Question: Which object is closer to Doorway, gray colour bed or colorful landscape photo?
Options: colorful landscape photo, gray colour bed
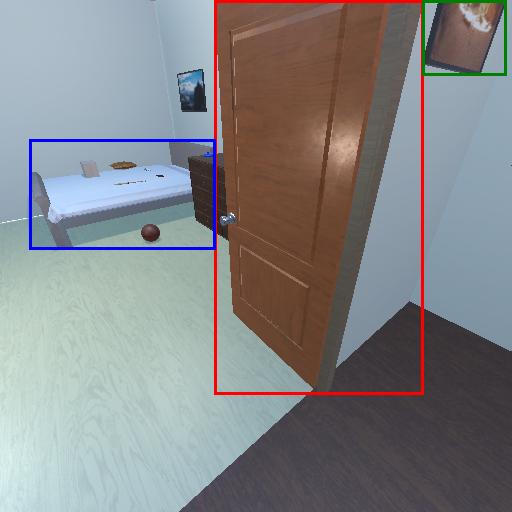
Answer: colorful landscape photo